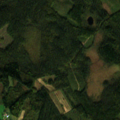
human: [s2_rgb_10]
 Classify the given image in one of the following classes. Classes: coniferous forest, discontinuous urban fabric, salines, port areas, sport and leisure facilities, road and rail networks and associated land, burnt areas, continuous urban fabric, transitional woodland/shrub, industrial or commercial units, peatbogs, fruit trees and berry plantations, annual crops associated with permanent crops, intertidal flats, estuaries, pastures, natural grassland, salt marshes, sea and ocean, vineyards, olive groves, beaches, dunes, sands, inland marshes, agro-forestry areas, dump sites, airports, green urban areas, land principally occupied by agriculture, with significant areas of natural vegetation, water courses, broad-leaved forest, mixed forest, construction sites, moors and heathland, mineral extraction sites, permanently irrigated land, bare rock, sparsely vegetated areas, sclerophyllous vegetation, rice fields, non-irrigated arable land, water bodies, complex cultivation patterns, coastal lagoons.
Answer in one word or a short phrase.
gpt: broad-leaved forest, coniferous forest, mixed forest, transitional woodland/shrub